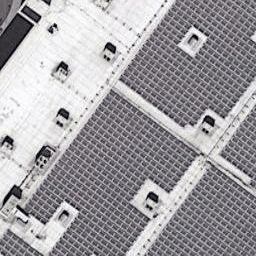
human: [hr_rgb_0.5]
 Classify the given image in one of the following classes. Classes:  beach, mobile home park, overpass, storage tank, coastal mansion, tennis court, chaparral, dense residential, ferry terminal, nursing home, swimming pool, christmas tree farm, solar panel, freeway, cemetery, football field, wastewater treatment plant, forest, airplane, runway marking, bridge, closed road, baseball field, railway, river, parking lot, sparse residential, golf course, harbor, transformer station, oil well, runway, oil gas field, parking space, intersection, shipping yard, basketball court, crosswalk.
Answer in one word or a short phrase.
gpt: solar panel